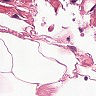
Metastatic tissue present: no